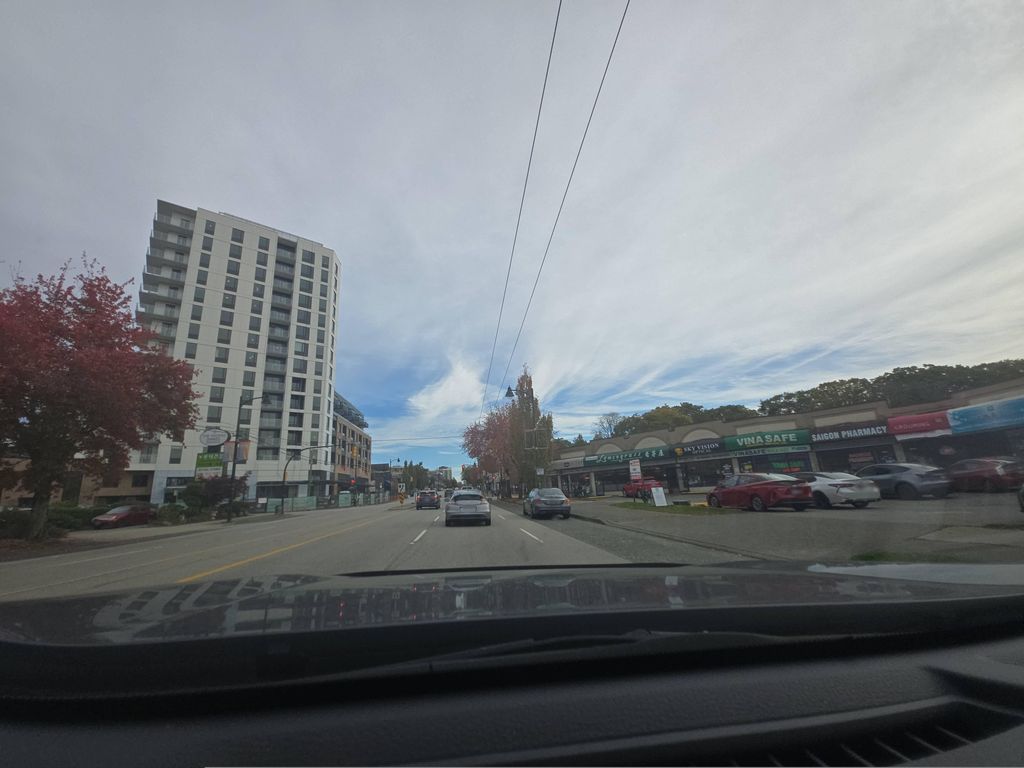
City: vancouver